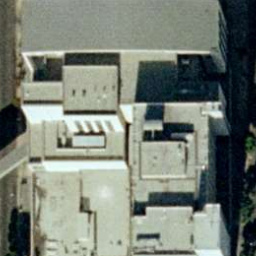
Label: buildings